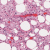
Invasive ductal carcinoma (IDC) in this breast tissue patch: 0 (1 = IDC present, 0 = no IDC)